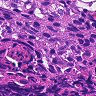
Metastatic tissue present: yes